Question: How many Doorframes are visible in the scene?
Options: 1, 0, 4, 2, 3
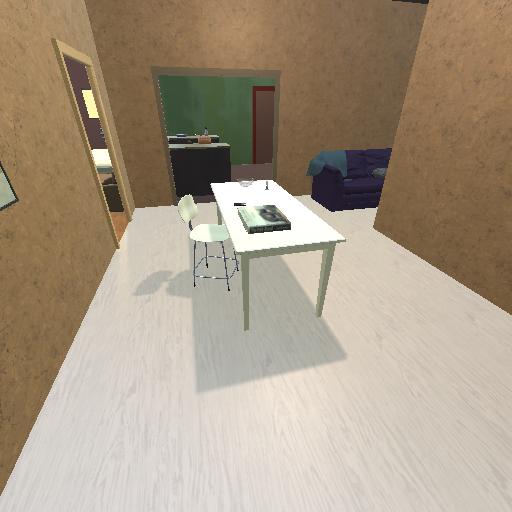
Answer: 1